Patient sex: F
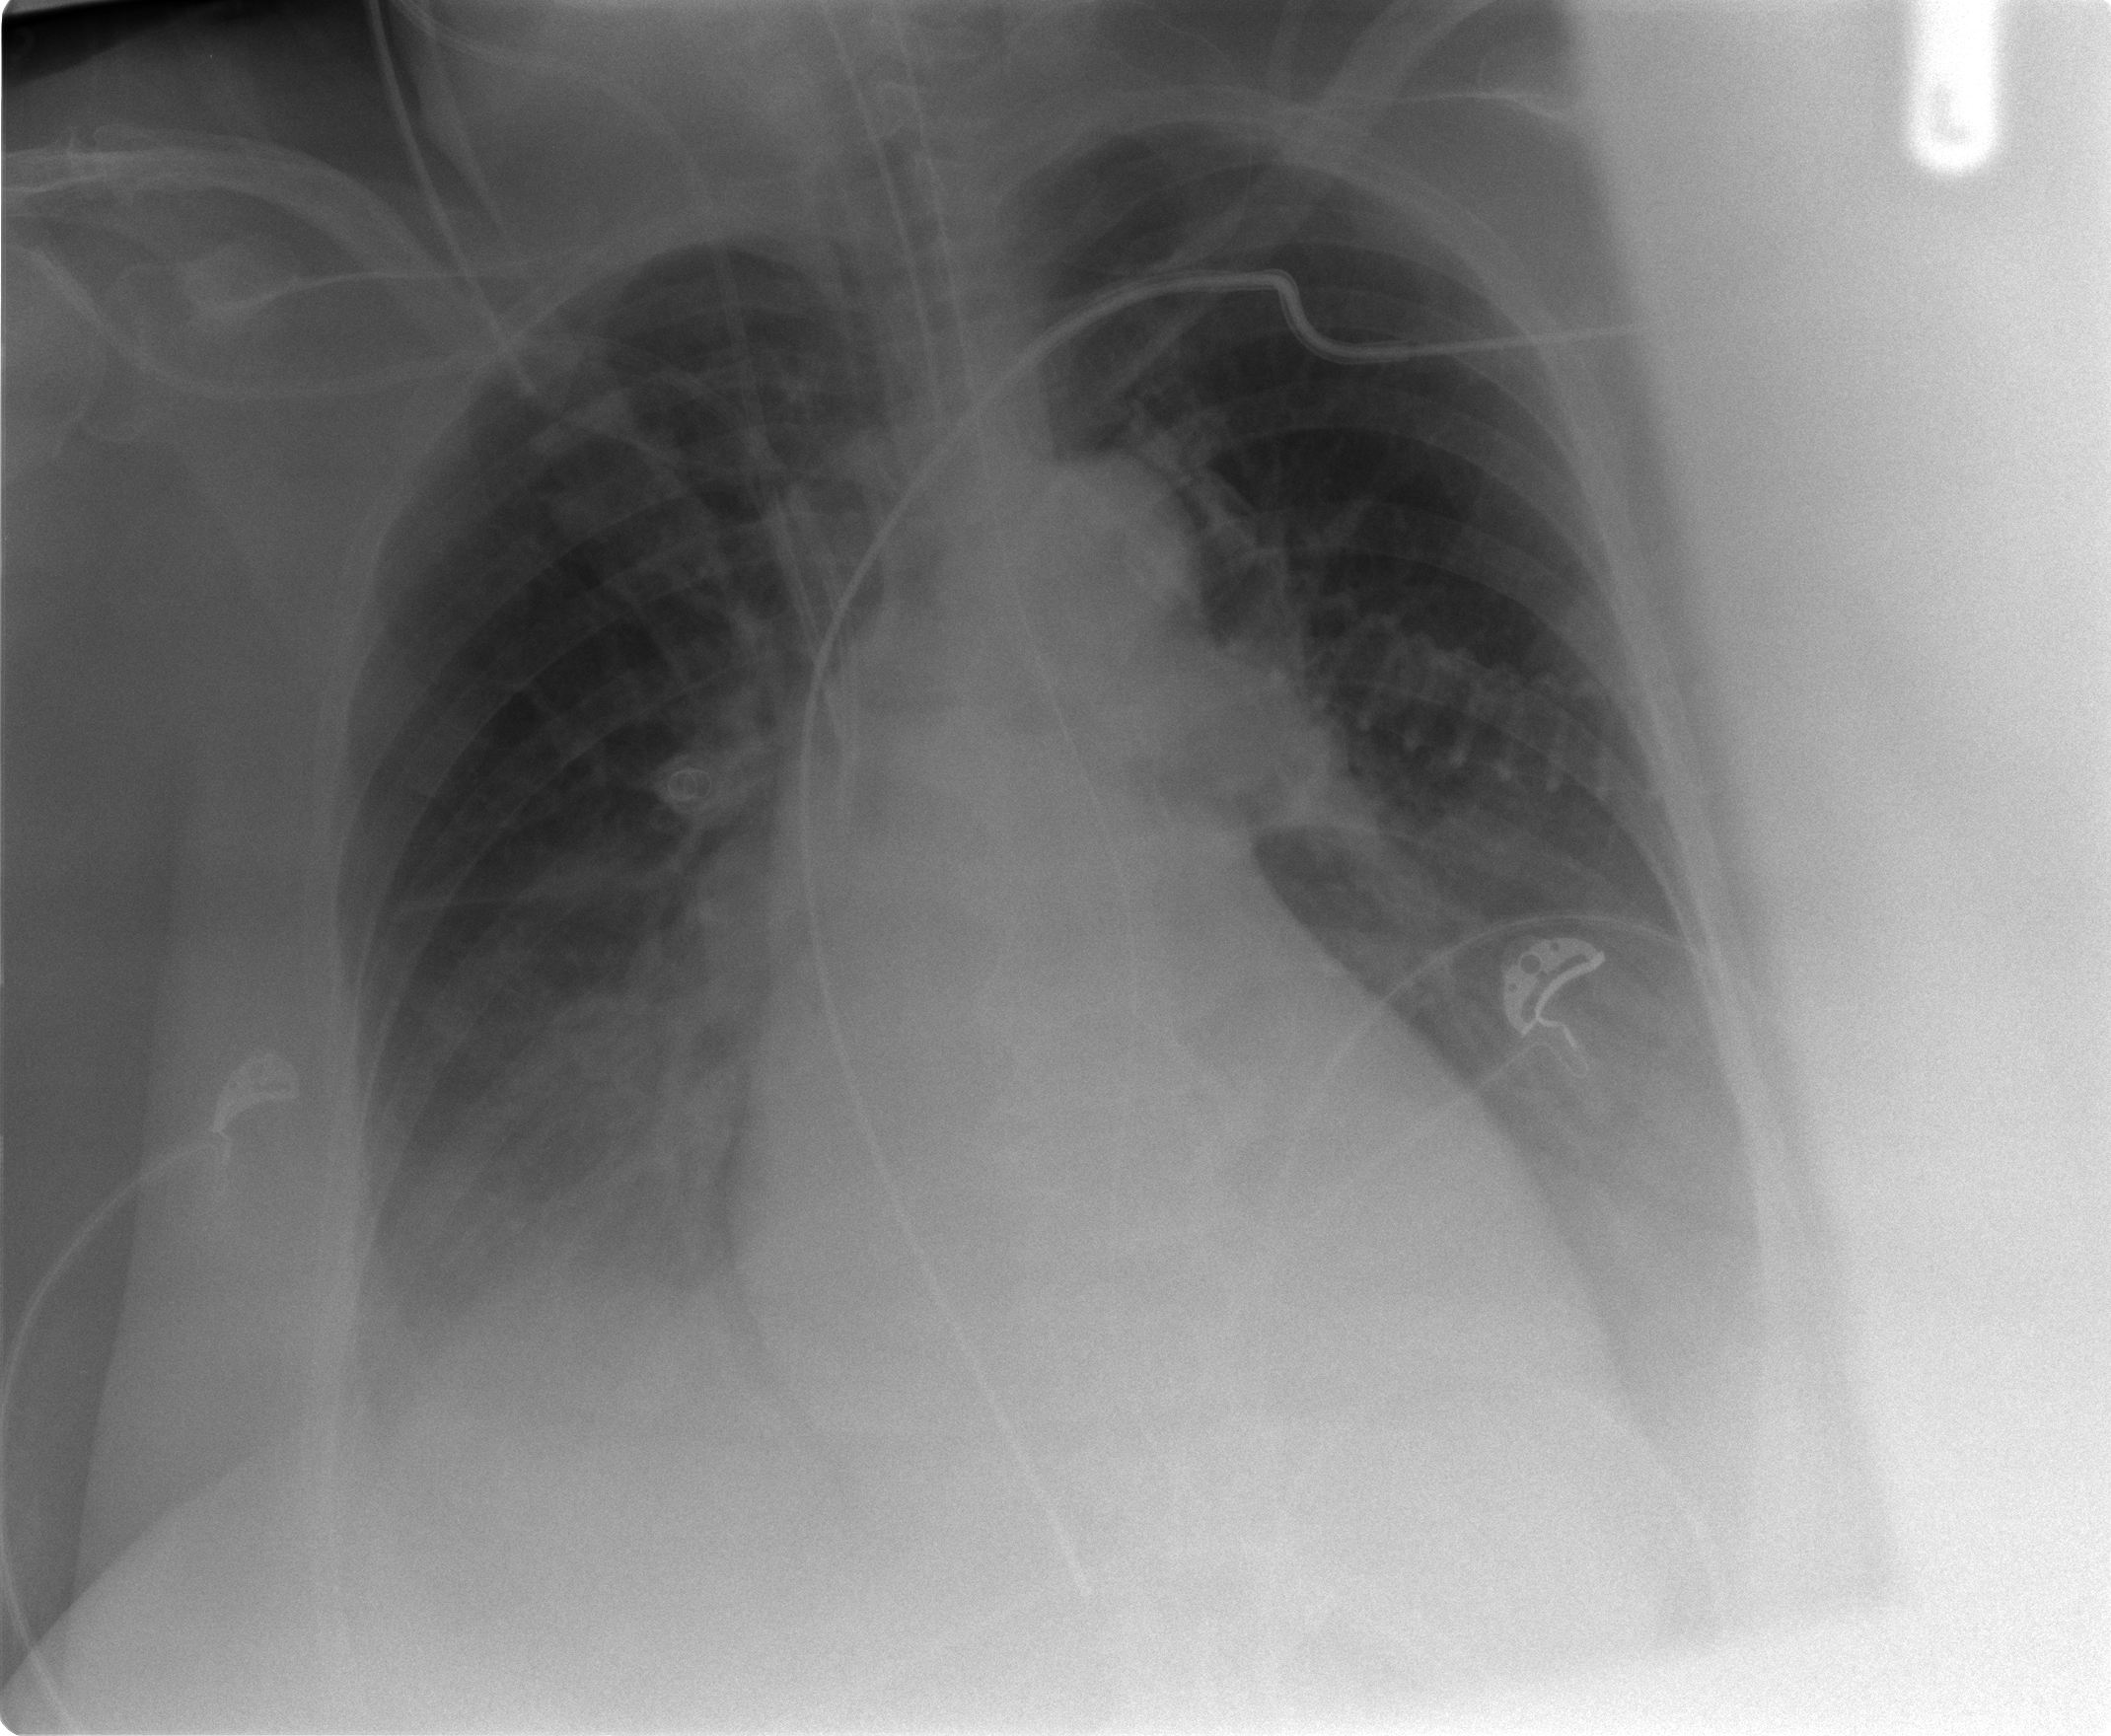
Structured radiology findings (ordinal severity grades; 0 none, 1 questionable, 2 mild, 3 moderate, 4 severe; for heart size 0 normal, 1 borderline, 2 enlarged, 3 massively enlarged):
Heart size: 1
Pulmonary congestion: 2
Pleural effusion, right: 2
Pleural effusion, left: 2
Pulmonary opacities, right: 0
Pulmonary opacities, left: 0
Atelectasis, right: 2
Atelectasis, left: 2